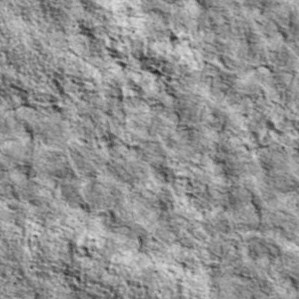
Label: non_frost